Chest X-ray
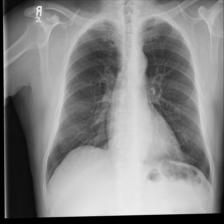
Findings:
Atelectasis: negative
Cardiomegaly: negative
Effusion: negative
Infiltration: negative
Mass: negative
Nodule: negative
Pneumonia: negative
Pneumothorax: negative
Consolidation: negative
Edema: negative
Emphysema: negative
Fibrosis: negative
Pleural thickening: negative
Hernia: negative